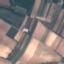
Land use / land cover: PermanentCrop